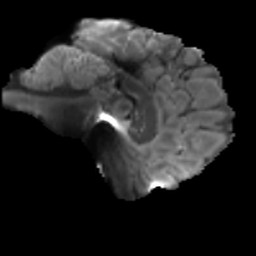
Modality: T2w
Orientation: sagittal
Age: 23
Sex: male
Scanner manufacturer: siemens
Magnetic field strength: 3 T
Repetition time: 3.5 s
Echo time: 0.086 s